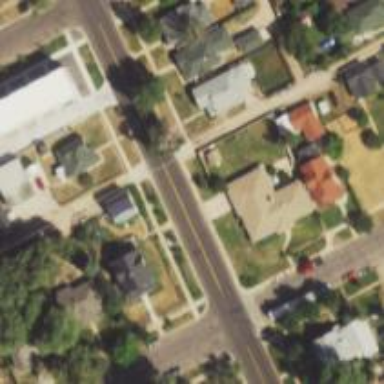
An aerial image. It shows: Alleyway designated as service road.